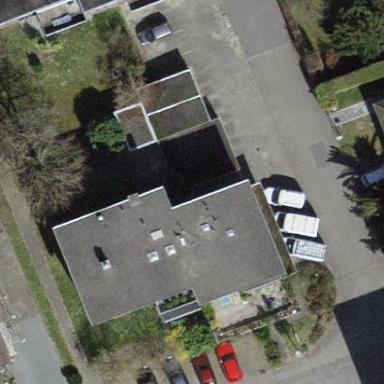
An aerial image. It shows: Garage.